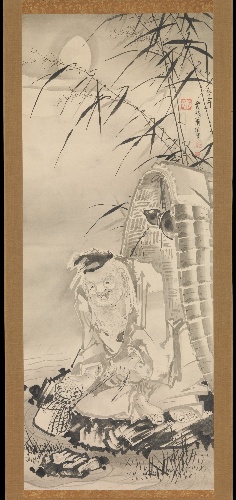
Title: 曽我蕭白筆　太公望図|Tōkaibō with a Fishing Basket
Artist: Soga Shōhaku
Artist bio: Japanese, 1730–1781
Date: ca. 1768
Object type: Hanging scroll
Classification: Paintings
Medium: Hanging scroll; ink on paper
Culture: Japan
Period: Edo period (1615–1868)
Dimensions: Image: 52 1/2 in. × 21 in. (133.4 × 53.3 cm)
Overall with mounting: 80 × 25 3/16 in. (203.2 × 64 cm)
Overall with knobs: 80 × 27 1/4 in. (203.2 × 69.2 cm)
Department: Asian Art
Credit line: Gift of Florence and Herbert Irving, 2015
Accession year: 2015
Repository: Metropolitan Museum of Art, New York, NY
Tags: Men